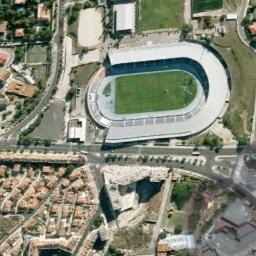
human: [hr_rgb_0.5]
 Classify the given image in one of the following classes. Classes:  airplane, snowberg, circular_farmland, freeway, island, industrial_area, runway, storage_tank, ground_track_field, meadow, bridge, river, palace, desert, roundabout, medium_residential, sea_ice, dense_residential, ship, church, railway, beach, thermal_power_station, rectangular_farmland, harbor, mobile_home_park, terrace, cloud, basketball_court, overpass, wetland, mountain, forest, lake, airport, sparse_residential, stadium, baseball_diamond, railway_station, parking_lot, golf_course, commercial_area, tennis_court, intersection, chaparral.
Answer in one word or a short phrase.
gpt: stadium